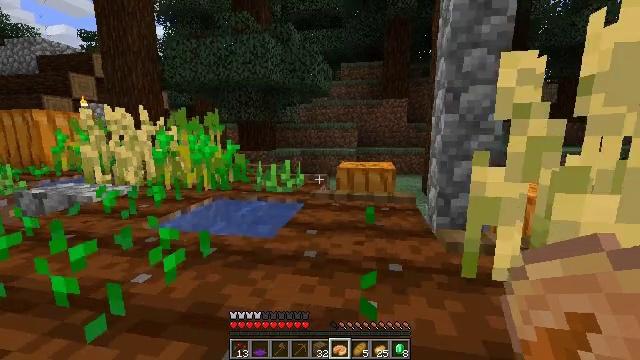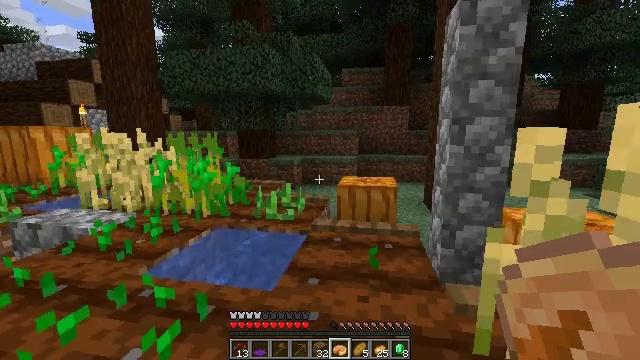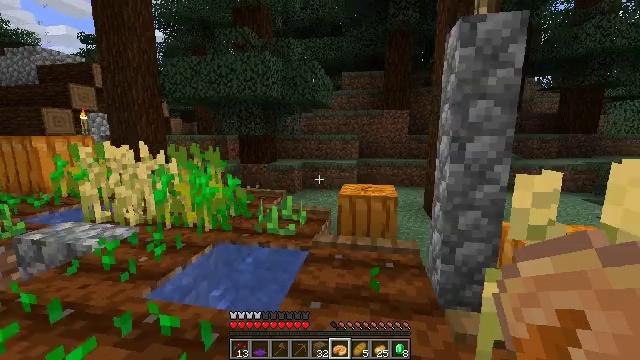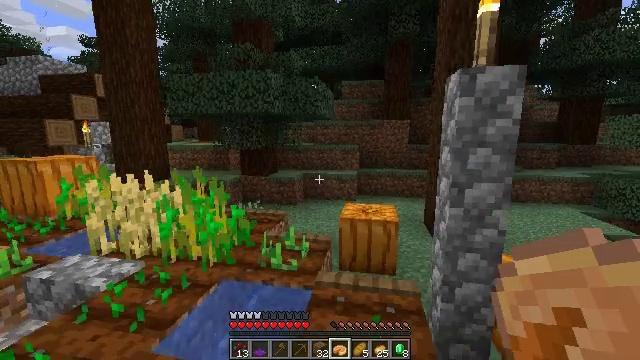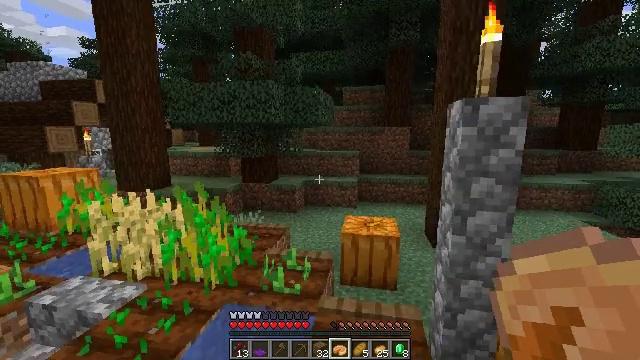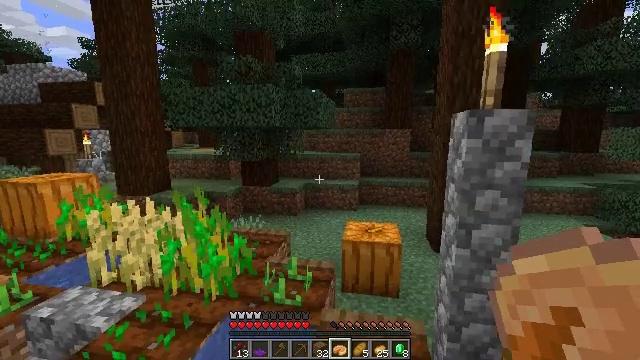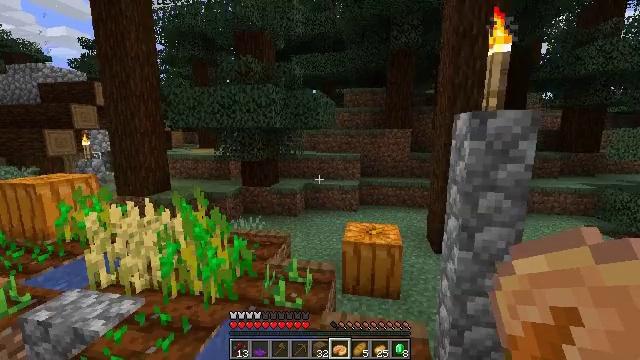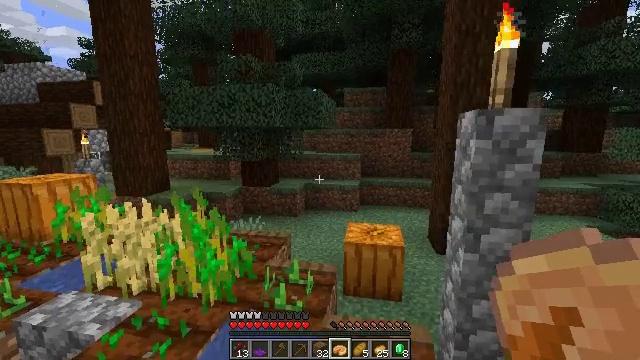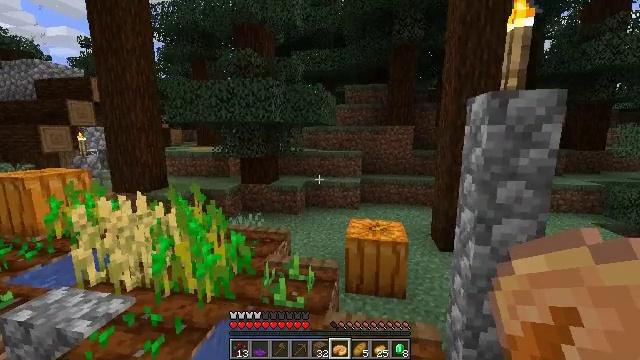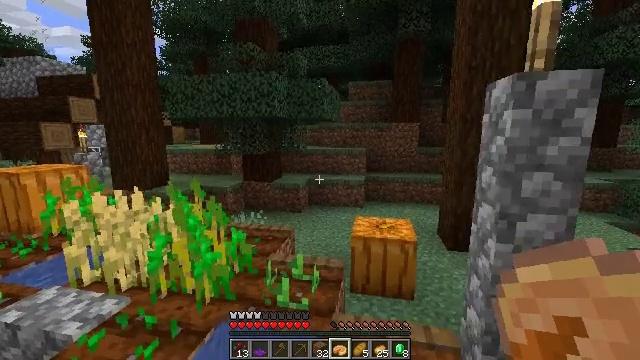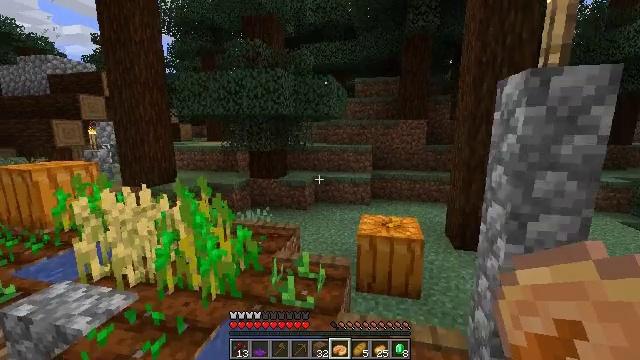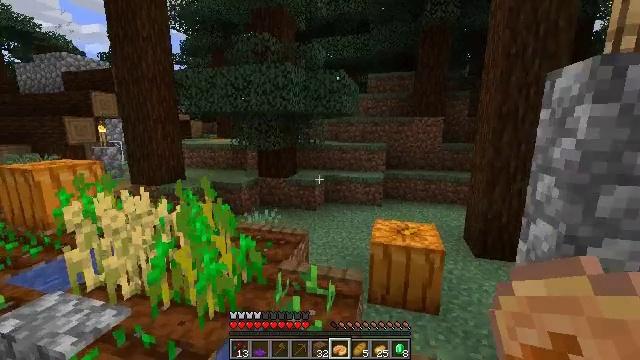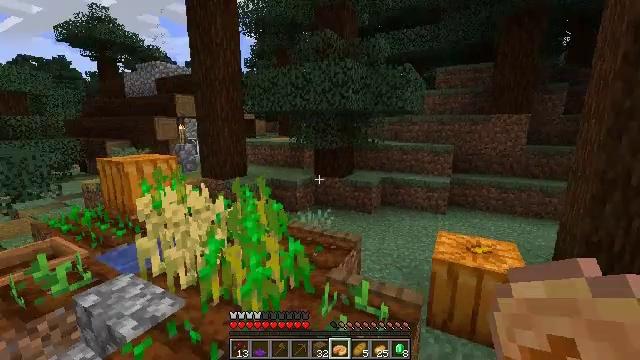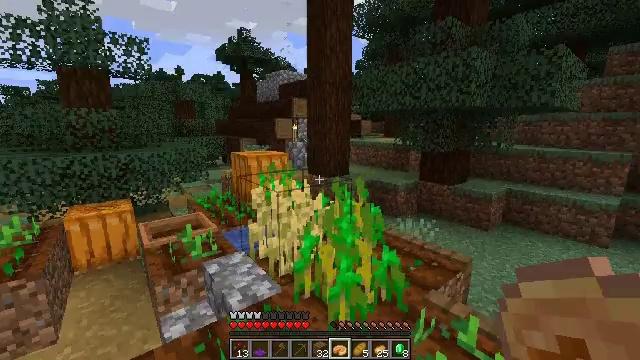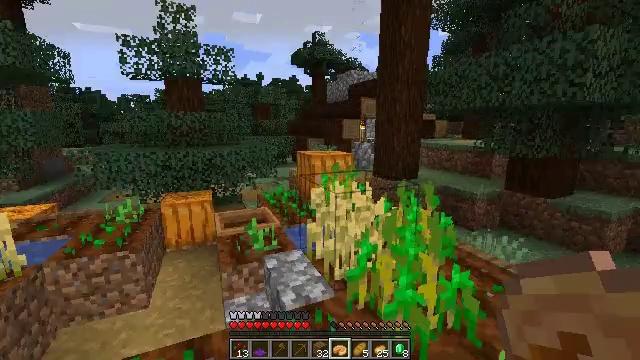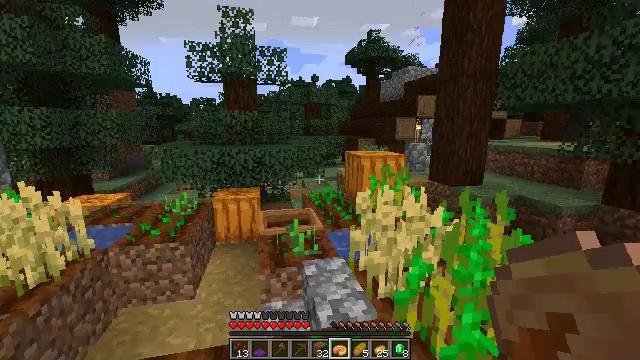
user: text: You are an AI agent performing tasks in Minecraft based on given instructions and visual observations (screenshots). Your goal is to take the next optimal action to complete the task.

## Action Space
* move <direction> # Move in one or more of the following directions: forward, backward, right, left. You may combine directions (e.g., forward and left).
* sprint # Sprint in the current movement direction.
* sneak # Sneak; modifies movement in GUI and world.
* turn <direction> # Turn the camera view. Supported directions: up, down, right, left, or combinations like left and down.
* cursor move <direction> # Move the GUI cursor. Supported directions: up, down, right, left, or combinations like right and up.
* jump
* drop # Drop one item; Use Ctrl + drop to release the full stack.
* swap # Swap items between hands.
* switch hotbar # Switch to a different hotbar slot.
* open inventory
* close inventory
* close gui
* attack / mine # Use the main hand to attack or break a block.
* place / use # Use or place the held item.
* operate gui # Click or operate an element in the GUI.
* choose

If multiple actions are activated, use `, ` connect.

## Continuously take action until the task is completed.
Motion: motion action
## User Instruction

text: Drop a pumpkin pie.
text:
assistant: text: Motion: move forward, jump
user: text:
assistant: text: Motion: move forward, jump
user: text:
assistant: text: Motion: move forward, jump
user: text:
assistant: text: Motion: move forward, jump
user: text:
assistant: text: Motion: move forward, jump
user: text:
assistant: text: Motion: move forward
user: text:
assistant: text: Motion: move forward
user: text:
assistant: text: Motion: move forward
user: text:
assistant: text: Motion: move forward
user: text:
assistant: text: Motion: move forward, turn left
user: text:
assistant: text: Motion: move forward, turn left
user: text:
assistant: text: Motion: move forward, turn left
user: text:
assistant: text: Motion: move forward, turn left
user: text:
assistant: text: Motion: move forward, turn left
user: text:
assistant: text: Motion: move forward and move left, turn left
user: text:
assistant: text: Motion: move forward and move left
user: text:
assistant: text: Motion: move forward and move left
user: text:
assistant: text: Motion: move forward and move left
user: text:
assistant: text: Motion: move forward and move left
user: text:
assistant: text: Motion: move forward and move left
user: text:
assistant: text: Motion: move forward
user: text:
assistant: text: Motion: move forward
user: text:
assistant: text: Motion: move forward
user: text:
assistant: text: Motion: move forward, turn right
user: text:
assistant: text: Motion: move forward, turn right
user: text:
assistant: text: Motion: move forward, turn right
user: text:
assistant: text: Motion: move forward
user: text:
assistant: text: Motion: move forward
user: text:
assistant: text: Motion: move forward
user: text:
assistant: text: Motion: move forward